Question: I'm trying to plot the number of seedlings that emerge each year since a fire. Number of seedlings is on the y-axis, years since fire is on the x-axis. I want to add a box or rectangle below this plot that shows the values of another variable (let's say rainfall) that changes each year. Like this:

I've managed to do so by adding a separate rectangle with 'geom_rect()' for each year, but is there a way to do this without 10 separate rectangles? Especially so that I only have to specify color modifications once and not in 10 different calls of 'geom_rect()'??
These two (<URL>' to work, but maybe that's part of the solution?
Data here:
'''
yr_since <- c(1:10)
density <- c(23, 58, 68, 126, 154, 103, 90, 94, 73, 59)
rain <- c(3, 6, 8, 5, 8, 3, 4, 4, 6, 2)
data <-as.data.frame(cbind(yr_since, density, rain))
'''
Current (ghastly) code here:
'''
plot <- ggplot(data = data, aes(x = yr_since)) +
geom_col(aes(y=density), width = 0.95) +
scale_x_discrete(expand = c(0,0), drop=FALSE, labels = yr_since) +
labs(x = "Years since fire", y = "Density (stems/ha)")
plot +
geom_rect(data=data,
aes(xmin = 0.5, ymin = -5,
xmax = 1.5, ymax = 0,
fill = rain[1])) +
geom_rect(data=data,
aes(xmin = 1.5, ymin = -5,
xmax = 2.5, ymax = 0,
fill = rain[2])) +
geom_rect(data=data,
aes(xmin = 2.5, ymin = -5,
xmax = 3.5, ymax = 0,
fill = rain[3])) +
geom_rect(data=data,
aes(xmin = 3.5, ymin = -5,
xmax = 4.5, ymax = 0,
fill = rain[4])) +
geom_rect(data=data,
aes(xmin = 4.5, ymin = -5,
xmax = 5.5, ymax = 0,
fill = rain[5])) +
geom_rect(data=data,
aes(xmin = 5.5, ymin = -5,
xmax = 6.5, ymax = 0,
fill = rain[6])) +
geom_rect(data=data,
aes(xmin = 6.5, ymin = -5,
xmax = 7.5, ymax = 0,
fill = rain[7])) +
geom_rect(data=data,
aes(xmin = 7.5, ymin = -5,
xmax = 8.5, ymax = 0,
fill = rain[8])) +
geom_rect(data=data,
aes(xmin = 8.5, ymin = -5,
xmax = 9.5, ymax = 0,
fill = rain[9])) +
geom_rect(data=data,
aes(xmin = 9.5, ymin = -5,
xmax = 10.5, ymax = 0,
fill = rain[10]))
'''
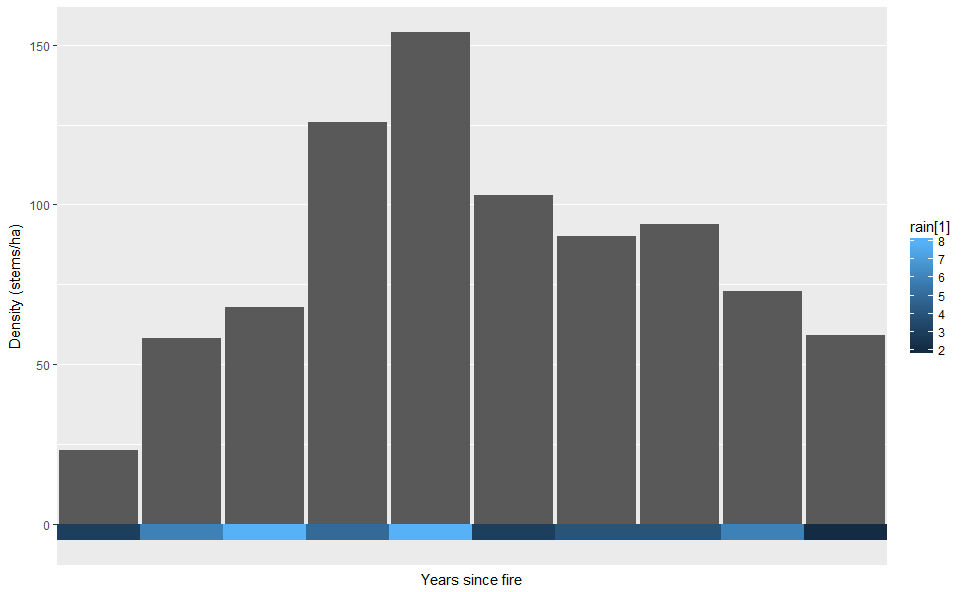
Answer: You can make an additional 'geom_col' call to add them, with a fixed negative value for 'y':
'''
library(ggplot2)
data <- data.frame(yr_since = c(1:10),
density = c(23, 58, 68, 126, 154, 103, 90, 94, 73, 59),
rain = c(3, 6, 8, 5, 8, 3, 4, 4, 6, 2))
ggplot(data, aes(x = yr_since, y = density)) +
geom_col(width = 0.95) +
geom_col(aes(y = -5, fill = rain), width = 1) +
scale_x_continuous(breaks = data$yr_since, expand = c(0, 0)) +
scale_y_continuous(expand = c(0, 0), limits = c(-5, max(data$density) * 1.05)) +
labs(x = "Years since fire",
y = "Density (stems/ha)")
'''

Adjust as you like.